Question: I am trying to customise some styling of a DialogFragment.
I have changed the color of the title with:
'''
TextView title = (TextView)getDialog().findViewById( android.R.id.title );
title.setTextColor( getResources().getColor( R.color.base_app_color ) );
'''
Now what I do need is to change the background color of the header and the bottom line color as well.
Does anyone know which are those android.R.id.??? or how I could archive it?

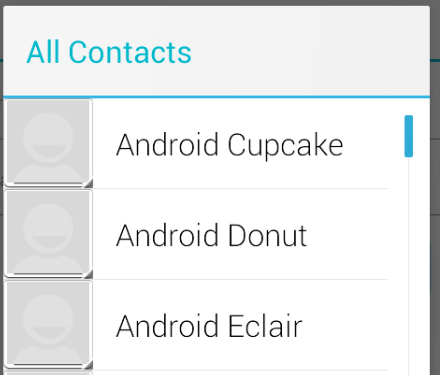
Answer: You can actually find the divider after the dialog has been created:
'''
AlertDialog dialog = builder.show();
// Set title divider color
int titleDividerId = getResources().getIdentifier("titleDivider", "id", "android");
View titleDivider = dialog.findViewById(titleDividerId);
if (titleDivider != null)
titleDivider.setBackgroundColor(getResources().getColor(android.R.color.holo_purple));
'''
Customising the background of the header is slightly more complex... You need to define in your theme an 'alertDialogStyle' defining how you draw each area of the dialog. For example:
'''
<style name="Theme.Yours" parent="@android:style/Theme.Holo">
...
<item name="android:alertDialogStyle">@style/AlertDialog_Yours</item>
</style>
<style name="AlertDialog_Yours">
<item name="android:fullDark">...</item>
<item name="android:topDark">...</item>
<item name="android:centerDark">...</item>
<item name="android:bottomDark">...</item>
<item name="android:fullBright">...</item>
<item name="android:topBright">...</item>
<item name="android:centerBright">...</item>
<item name="android:bottomBright">...</item>
<item name="android:bottomMedium">...</item>
<item name="android:centerMedium">...</item>
</style>
'''
Those areas can be colors or drawables, and to understand what they are, I redirect you to <URL>, explaining how you can theme everything.